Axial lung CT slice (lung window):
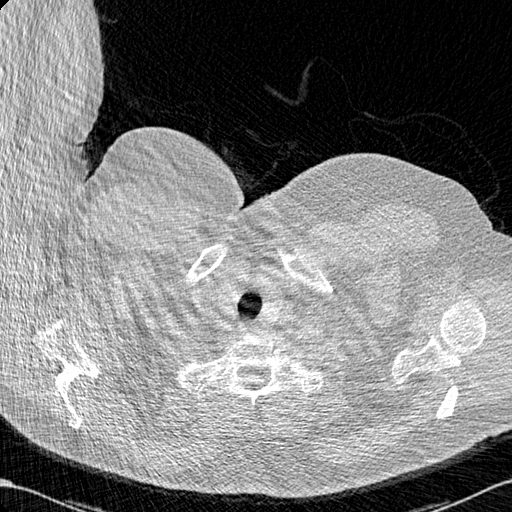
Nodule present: no